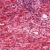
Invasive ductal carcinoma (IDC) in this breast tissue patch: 0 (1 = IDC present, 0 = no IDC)